Question: I am trying to find all hyperlinks on a page in a PDF document and place a UIButton over them.
I have found and played around with the script below which should be able to do it. It finds the hyperlinks and places UIButtons bt they are not on top of the links. Can anyone tell me why that may be?
I have attached an image to show how the buttons are off. The uppermost buttons should be on top of the blue "METROPOLITAN" text and the lowermost buttons should be on top of the text saying "SAESONEN 2008-2009".
This is the code I am using to find the links and place the buttons.
'''
NSMutableArray *rectArrays;
NSMutableArray *storeURLs;
CGPDFPageRef pdfPage = CGPDFDocumentGetPage(_pdf, pageNumber);
CGPDFDictionaryRef pageDictionary = CGPDFPageGetDictionary(pdfPage);
CGPDFArrayRef outputArray;
if(!CGPDFDictionaryGetArray(pageDictionary, "Annots", &outputArray)) {
//break;
}
int arrayCount = 0;
arrayCount = CGPDFArrayGetCount(outputArray);
if(arrayCount > 0) {
for(int j = 0; j < arrayCount; ++j) {
CGPDFObjectRef aDictObj;
if(!CGPDFArrayGetObject(outputArray, j, &aDictObj)) {
return;
}
CGPDFDictionaryRef annotDict;
if(!CGPDFObjectGetValue(aDictObj, kCGPDFObjectTypeDictionary, &annotDict)) {
return;
}
CGPDFDictionaryRef aDict;
if(!CGPDFDictionaryGetDictionary(annotDict, "A", &aDict)) {
return;
}
CGPDFStringRef uriStringRef;
if(!CGPDFDictionaryGetString(aDict, "URI", &uriStringRef)) {
return;
}
CGPDFArrayRef rectArray;
if(!CGPDFDictionaryGetArray(annotDict, "Rect", &rectArray)) {
return;
}
int arrayCount = CGPDFArrayGetCount( rectArray );
CGPDFReal coords[4];
for(int k = 0; k < arrayCount; ++k) {
CGPDFObjectRef rectObj;
if(!CGPDFArrayGetObject(rectArray, k, &rectObj)) {
return;
}
CGPDFReal coord;
if(!CGPDFObjectGetValue(rectObj, kCGPDFObjectTypeReal, &coord)) {
return;
}
coords[k] = coord;
}
char *uriString = (char *)CGPDFStringGetBytePtr(uriStringRef);
NSString *uri = [NSString stringWithCString:uriString encoding:NSUTF8StringEncoding];
CGRect rect = CGRectMake(coords[0], coords[1], coords[2], coords[3]);
NSLog(@"Found: %f ; %f => %f x %f", coords[0], coords[1], coords[2], coords[3]);
CGPDFInteger pageRotate = 0;
CGPDFDictionaryGetInteger(pageDictionary, "Rotate", &pageRotate);
CGRect pageRect = CGRectIntegral( CGPDFPageGetBoxRect(pdfPage, kCGPDFMediaBox));
if(pageRotate == 90 || pageRotate == 270) {
CGFloat temp = pageRect.size.width;
pageRect.size.width = pageRect.size.height;
pageRect.size.height = temp;
}
rect.size.width = rect.size.width - rect.origin.x;
rect.size.height = rect.size.height - rect.origin.y;
CGAffineTransform trans = CGAffineTransformIdentity;
trans = CGAffineTransformTranslate(trans, 0, pageRect.size.height);
trans = CGAffineTransformScale(trans, 1.0, -1.0);
rect = CGRectApplyAffineTransform(rect, trans);
NSURL *url = [NSURL URLWithString:uri];
[rectArrays addObject:[NSValue valueWithCGRect:rect]];
[storeURLs addObject:url];
for(int i = 0; i <= [rectArrays count]; i++) {
UIButton *button = [UIButton buttonWithType:UIButtonTypeRoundedRect];
[button setFrame:rect];
[button setTitle:@"Link" forState:UIControlStateNormal];
[[self view] addSubview:button];
NSLog(@"Added: %f ; %f => %f x %f", button.frame.origin.x, button.frame.origin.y, button.frame.size.width, button.frame.size.height);
}
}
}
'''

: Trying to adjust for the scale factor but it is not working. The UIButtons are still placed wrong.
'''
CGAffineTransform trans = CGAffineTransformIdentity;
trans = CGAffineTransformTranslate(trans, 0, pageRect.size.height * 1.5);
trans = CGAffineTransformScale(trans, 1.5, -1.5);
'''
I took a look at the source code which iPDFDev is linking too and it seems that I have got the positioning working now. My buttons are now too long. Does anyone know why this may be? If I substract 'viewRext.origin.x' from 'viewRect.size.width' the buttons are too short.
This is my code now.
'''
CGPDFPageRef pdfPage = CGPDFDocumentGetPage(_pdf, pageNumber);
CGPDFDictionaryRef pageDictionary = CGPDFPageGetDictionary(pdfPage);
CGPDFArrayRef outputArray;
if(!CGPDFDictionaryGetArray(pageDictionary, "Annots", &outputArray)) {
//break;
}
int arrayCount = 0;
arrayCount = CGPDFArrayGetCount(outputArray);
if(arrayCount > 0) {
for(int j = 0; j < arrayCount; ++j) {
CGPDFObjectRef aDictObj;
if(!CGPDFArrayGetObject(outputArray, j, &aDictObj)) {
return;
}
CGPDFDictionaryRef annotDict;
if(!CGPDFObjectGetValue(aDictObj, kCGPDFObjectTypeDictionary, &annotDict)) {
return;
}
CGPDFDictionaryRef aDict;
if(!CGPDFDictionaryGetDictionary(annotDict, "A", &aDict)) {
return;
}
CGPDFStringRef uriStringRef;
if(!CGPDFDictionaryGetString(aDict, "URI", &uriStringRef)) {
return;
}
CGPDFArrayRef rectArray;
if(!CGPDFDictionaryGetArray(annotDict, "Rect", &rectArray)) {
return;
}
int arrayCount = CGPDFArrayGetCount( rectArray );
CGPDFReal coords[4];
for(int k = 0; k < arrayCount; ++k) {
CGPDFObjectRef rectObj;
if(!CGPDFArrayGetObject(rectArray, k, &rectObj)) {
return;
}
CGPDFReal coord;
if(!CGPDFObjectGetValue(rectObj, kCGPDFObjectTypeReal, &coord)) {
return;
}
coords[k] = coord;
}
char *uriString = (char *)CGPDFStringGetBytePtr(uriStringRef);
NSString *uri = [NSString stringWithCString:uriString encoding:NSUTF8StringEncoding];
CGRect rect = CGRectMake(coords[0], coords[1], coords[2], coords[3]);
CGPoint pdfPoint = CGPointMake(rect.origin.x, rect.origin.y);
CGPoint viewPoint = CGPointMake(0, 0);
CGRect cropBox = CGPDFPageGetBoxRect(pdfPage, kCGPDFCropBox);
int rotation = CGPDFPageGetRotationAngle(pdfPage);
CGRect pageRenderRect;
switch (rotation) {
case 90:
case -270:
pageRenderRect = CGRectMake(0, 0, 1024, 768);
viewPoint.x = pageRenderRect.size.width * (pdfPoint.y - cropBox.origin.y) / cropBox.size.height;
viewPoint.y = pageRenderRect.size.height * (pdfPoint.x - cropBox.origin.x) / cropBox.size.width;
break;
case 180:
case -180:
pageRenderRect = CGRectMake(0, 0, 768, 1024);
viewPoint.x = pageRenderRect.size.width * (cropBox.size.width - (pdfPoint.x - cropBox.origin.x)) / cropBox.size.width;
viewPoint.y = pageRenderRect.size.height * (pdfPoint.y - cropBox.origin.y) / cropBox.size.height;
break;
case -90:
case 270:
pageRenderRect = CGRectMake(0, 0, 1024, 768);
viewPoint.x = pageRenderRect.size.width * (cropBox.size.height - (pdfPoint.y - cropBox.origin.y)) / cropBox.size.height;
viewPoint.y = pageRenderRect.size.height * (cropBox.size.width - (pdfPoint.x - cropBox.origin.x)) / cropBox.size.width;
break;
case 0:
default:
pageRenderRect = CGRectMake(0, 0, 768, 1024);
viewPoint.x = pageRenderRect.size.width * (pdfPoint.x - cropBox.origin.x) / cropBox.size.width;
viewPoint.y = pageRenderRect.size.height * (cropBox.size.height - pdfPoint.y) / cropBox.size.height;
break;
}
viewPoint.x = viewPoint.x + pageRenderRect.origin.x;
viewPoint.y = viewPoint.y + pageRenderRect.origin.y;
CGRect viewRect = CGRectMake(viewPoint.x, viewPoint.y, rect.size.width, rect.size.height - rect.origin.y);
viewRect = CGRectMake(viewRect.origin.x, viewRect.origin.y - viewRect.size.height, viewRect.size.width, viewRect.size.height);
UIButton *button = [UIButton buttonWithType:UIButtonTypeCustom];
[button setFrame:viewRect];
[button setBackgroundColor:[UIColor greenColor]];
[button setAlpha:0.65];
[button setTag:kPDFLinkButton];
[[self view] addSubview:button];
}
}
'''
This is my final code. See the answer from iPDFDev for more information.
'''
- (void)getLinksFromPDF:(CGPDFDocumentRef)_pdf withPageNumber:(NSUInteger)pageNumber
{
CGPDFPageRef pdfPage = CGPDFDocumentGetPage(_pdf, pageNumber);
CGPDFDictionaryRef pageDictionary = CGPDFPageGetDictionary(pdfPage);
CGPDFArrayRef outputArray;
if(!CGPDFDictionaryGetArray(pageDictionary, "Annots", &outputArray)) {
//break;
}
int arrayCount = 0;
arrayCount = CGPDFArrayGetCount(outputArray);
if(arrayCount > 0) {
for(int j = 0; j < arrayCount; ++j) {
CGPDFObjectRef aDictObj;
if(!CGPDFArrayGetObject(outputArray, j, &aDictObj)) {
return;
}
CGPDFDictionaryRef annotDict;
if(!CGPDFObjectGetValue(aDictObj, kCGPDFObjectTypeDictionary, &annotDict)) {
return;
}
CGPDFDictionaryRef aDict;
if(!CGPDFDictionaryGetDictionary(annotDict, "A", &aDict)) {
return;
}
CGPDFStringRef uriStringRef;
if(!CGPDFDictionaryGetString(aDict, "URI", &uriStringRef)) {
return;
}
CGPDFArrayRef rectArray;
if(!CGPDFDictionaryGetArray(annotDict, "Rect", &rectArray)) {
return;
}
int arrayCount = CGPDFArrayGetCount( rectArray );
CGPDFReal coords[4];
for(int k = 0; k < arrayCount; ++k) {
CGPDFObjectRef rectObj;
if(!CGPDFArrayGetObject(rectArray, k, &rectObj)) {
return;
}
CGPDFReal coord;
if(!CGPDFObjectGetValue(rectObj, kCGPDFObjectTypeReal, &coord)) {
return;
}
coords[k] = coord;
}
char *uriString = (char *)CGPDFStringGetBytePtr(uriStringRef);
NSString *uri = [NSString stringWithCString:uriString encoding:NSUTF8StringEncoding];
CGPoint lowerLeft = [self convertPDFPointToViewPoint:CGPointMake(coords[0], coords[1])];
CGPoint upperRight = [self convertPDFPointToViewPoint:CGPointMake(coords[2], coords[3])];
// This is the rectangle positioned under the link
CGRect viewRect = CGRectMake(lowerLeft.x, lowerLeft.y, upperRight.x - lowerLeft.x, lowerLeft.y - upperRight.y);
// Now adjusting the rectangle to be on top of the link
viewRect = CGRectMake(viewRect.origin.x, viewRect.origin.y - viewRect.size.height, viewRect.size.width, viewRect.size.height);
NSLog(@"%@", uri);
UIButton *button = [UIButton buttonWithType:UIButtonTypeCustom];
[button setFrame:viewRect];
[button setBackgroundColor:[UIColor greenColor]];
[button setAlpha:0.65];
[button setTag:kPDFLinkButton];
[[self view] addSubview:button];
}
}
}
- (CGPoint)convertPDFPointToViewPoint:(CGPoint)pdfPoint
{
CGPoint viewPoint = CGPointMake(0, 0);
CGPDFPageRef pdfPage = CGPDFDocumentGetPage(pdf, currentPage);
CGRect cropBox = CGPDFPageGetBoxRect(pdfPage, kCGPDFCropBox);
int rotation = CGPDFPageGetRotationAngle(pdfPage);
CGRect pageRenderRect;
switch (rotation) {
case 90:
case -270:
pageRenderRect = CGRectMake(0, 0, 1024, 768);
viewPoint.x = pageRenderRect.size.width * (pdfPoint.y - cropBox.origin.y) / cropBox.size.height;
viewPoint.y = pageRenderRect.size.height * (pdfPoint.x - cropBox.origin.x) / cropBox.size.width;
break;
case 180:
case -180:
pageRenderRect = CGRectMake(0, 0, 768, 1024);
viewPoint.x = pageRenderRect.size.width * (cropBox.size.width - (pdfPoint.x - cropBox.origin.x)) / cropBox.size.width;
viewPoint.y = pageRenderRect.size.height * (pdfPoint.y - cropBox.origin.y) / cropBox.size.height;
break;
case -90:
case 270:
pageRenderRect = CGRectMake(0, 0, 1024, 768);
viewPoint.x = pageRenderRect.size.width * (cropBox.size.height - (pdfPoint.y - cropBox.origin.y)) / cropBox.size.height;
viewPoint.y = pageRenderRect.size.height * (cropBox.size.width - (pdfPoint.x - cropBox.origin.x)) / cropBox.size.width;
break;
case 0:
default:
pageRenderRect = CGRectMake(0, 0, 768, 1024);
viewPoint.x = pageRenderRect.size.width * (pdfPoint.x - cropBox.origin.x) / cropBox.size.width;
viewPoint.y = pageRenderRect.size.height * (cropBox.size.height - pdfPoint.y) / cropBox.size.height;
break;
}
viewPoint.x = viewPoint.x + pageRenderRect.origin.x;
viewPoint.y = viewPoint.y + pageRenderRect.origin.y;
return viewPoint;
}
'''
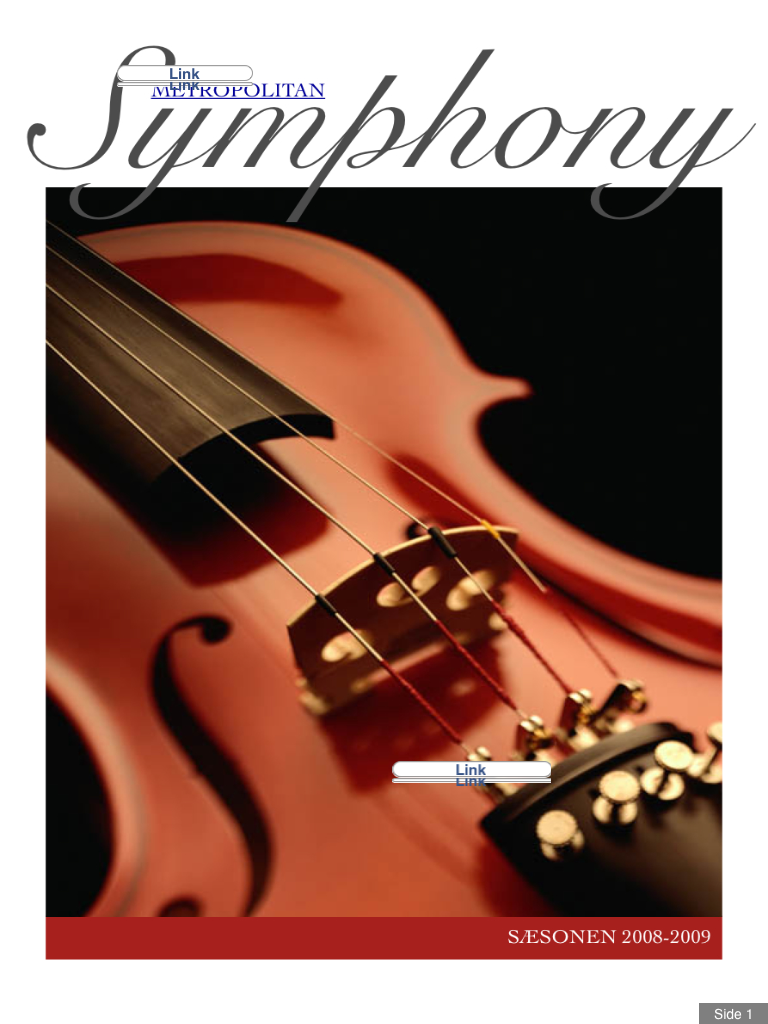
Answer: The links are stored in the Annots array in the page dictionary. When you loop through the Annots array, you locate the link annotations by verifying the Subtype key in the annotation dictionary, it must be "Link" (name object). If you have a link annotation, you verify if it has an action stored in the A entry. If it has an action, you verify if it is a web link, the S entry in the action dictionary must have the value "URI" (name object). If you have an URI action, then you retrieve the link from the URI entry in the action dictionary.
The annotation position on the PDF page is stored in the Rect array. These are 4 values for 2 opposite corners, usually lower left x, lower left y, upper right x, upper right y. These values are relative to bottom left corner of page's media box. These values must be transformed in view coordinates based on these variables: 1. position in the view where the page is displayed; 2. size in the view of the displayed page (current scaling factor * PDF page size); 3. page crop box; 4. page rotation.
The conversion method looks like this:
'''
- (CGPoint)convertPDFPointToViewPoint:(CGPoint)pdfPoint {
CGPoint viewPoint = CGPointMake(0, 0);
CGRect cropBox = CGPDFPageGetBoxRect(pdfPage, kCGPDFCropBox);
int rotation = CGPDFPageGetRotationAngle(pdfPage);
switch (rotation) {
case 90:
case -270:
viewPoint.x = pageRenderRect.size.width * (pdfPoint.y - cropBox.origin.y) / cropBox.size.height;
viewPoint.y = pageRenderRect.size.height * (pdfPoint.x - cropBox.origin.x) / cropBox.size.width;
break;
case 180:
case -180:
viewPoint.x = pageRenderRect.size.width * (cropBox.size.width - (pdfPoint.x - cropBox.origin.x)) / cropBox.size.width;
viewPoint.y = pageRenderRect.size.height * (pdfPoint.y - cropBox.origin.y) / cropBox.size.height;
break;
case -90:
case 270:
viewPoint.x = pageRenderRect.size.width * (cropBox.size.height - (pdfPoint.y - cropBox.origin.y)) / cropBox.size.height;
viewPoint.y = pageRenderRect.size.height * (cropBox.size.width - (pdfPoint.x - cropBox.origin.x)) / cropBox.size.width;
break;
case 0:
default:
viewPoint.x = pageRenderRect.size.width * (pdfPoint.x - cropBox.origin.x) / cropBox.size.width;
viewPoint.y = pageRenderRect.size.height * (cropBox.size.height - pdfPoint.y) / cropBox.size.height;
break;
}
viewPoint.x = viewPoint.x + pageRenderRect.origin.x;
viewPoint.y = viewPoint.y + pageRenderRect.origin.y;
return viewPoint;
}
'''
where the pageRenderRect is the rectangle in the view where the page is displayed.
You can find additional reference source code here: <URL>